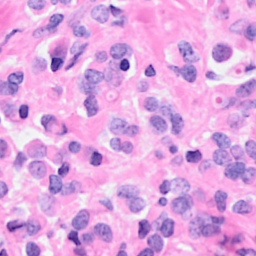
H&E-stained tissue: Breast